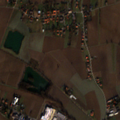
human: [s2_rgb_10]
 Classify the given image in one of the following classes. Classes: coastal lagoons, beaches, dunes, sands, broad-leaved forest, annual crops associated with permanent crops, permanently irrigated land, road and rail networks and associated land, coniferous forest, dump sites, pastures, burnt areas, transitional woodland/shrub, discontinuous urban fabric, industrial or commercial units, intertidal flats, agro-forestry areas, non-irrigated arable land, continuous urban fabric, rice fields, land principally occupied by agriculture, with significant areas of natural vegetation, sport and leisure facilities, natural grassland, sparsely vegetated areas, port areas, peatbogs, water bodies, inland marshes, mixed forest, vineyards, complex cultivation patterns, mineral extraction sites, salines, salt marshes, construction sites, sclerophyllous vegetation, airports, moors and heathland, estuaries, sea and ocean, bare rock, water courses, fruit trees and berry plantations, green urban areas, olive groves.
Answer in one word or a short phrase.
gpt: discontinuous urban fabric, industrial or commercial units, non-irrigated arable land